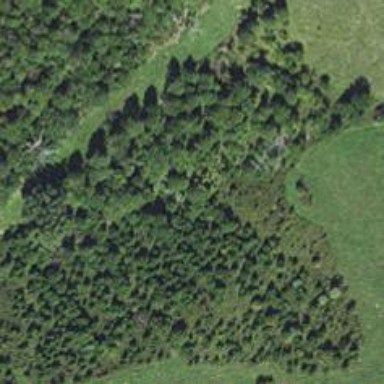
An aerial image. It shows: Beautiful woodland area.